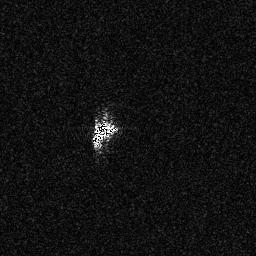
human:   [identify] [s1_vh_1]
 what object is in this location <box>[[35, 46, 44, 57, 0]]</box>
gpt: <ref>1 medium ship at the center</ref>